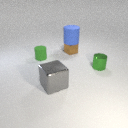
small green rubber cylinder to the left of small brown metal cube